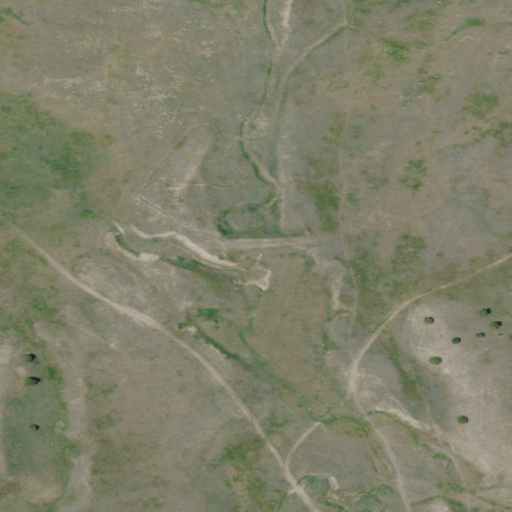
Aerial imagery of valley in Montana named Deadman Gulch containing shrub and grassland